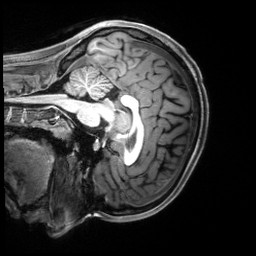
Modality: T1w
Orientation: sagittal
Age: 19
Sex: female
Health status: healthy
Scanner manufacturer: siemens
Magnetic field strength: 3 T
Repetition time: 2.5 s
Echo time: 0.00222 s